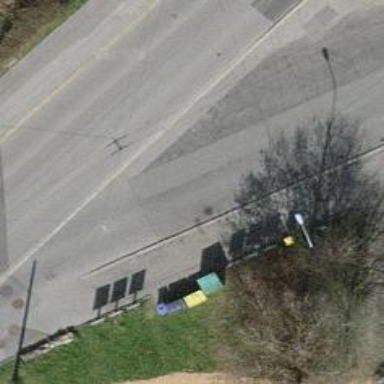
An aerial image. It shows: Asphalt footway with unmarked crossing.